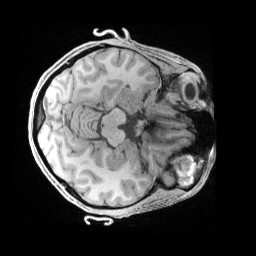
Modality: T1w
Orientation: axial
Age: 38
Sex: female
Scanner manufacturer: siemens
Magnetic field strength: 3 T
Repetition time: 2.4 s
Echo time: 0.00241 s